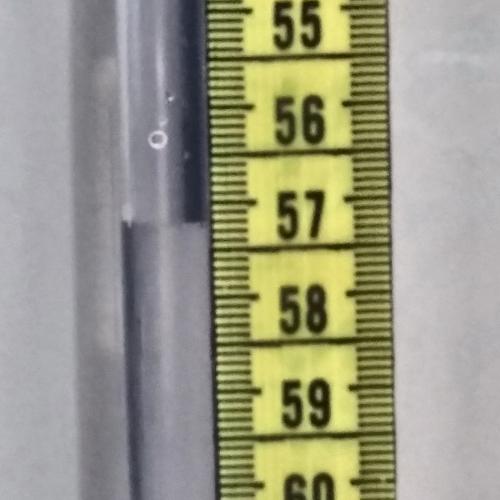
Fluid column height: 57.2 cm